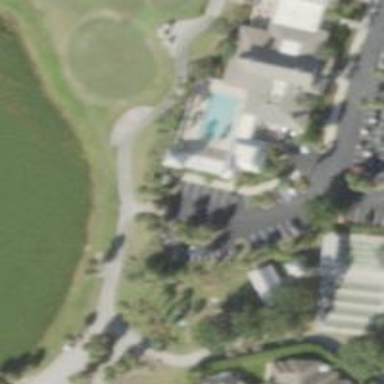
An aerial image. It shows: Path for golf carts.